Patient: sex M, age 60
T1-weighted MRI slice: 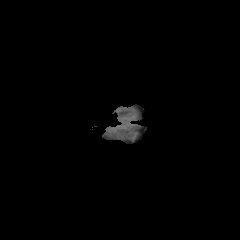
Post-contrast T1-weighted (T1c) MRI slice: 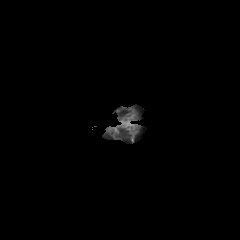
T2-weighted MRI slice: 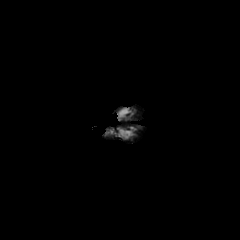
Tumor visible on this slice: no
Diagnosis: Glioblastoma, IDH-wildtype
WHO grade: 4